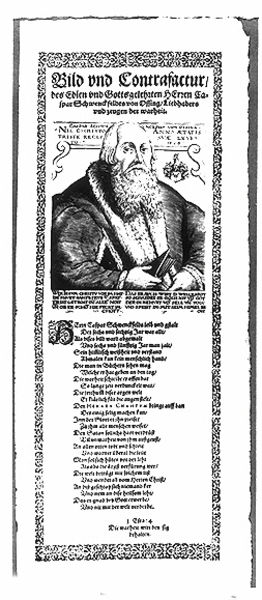
Titel: Bildnis des Kaspar von Schwenkfelt
Künstler: A. Luppius
Institution: (Seriendruck)
Schlagwörter: hand, mann, weiß, grau, haar, mund, nase, profil, schwarz, stirn, zeichnung, blick, hochformat, muster, ornament, alt, bart, arm, augen, kragen, pelz, rahmen, vollbart, ärmel, bild, bildnis, herr, hände, portrait, porträt, haare, mantel, blatt, brustbild, locken, fell, schrift, grafik, graphik, spalten, dick, inschrift, robe, deutsch, alter, buch, druck, druckgraphik, hochdruck, radierung, stich, seite, illustration, schwarzweiß, text, initiale, überschrift, wappen, pelzkragen, pelzmantel, mittelalter, wams, gedicht, gelehrter, antel, kupferstich, drama, fraktur, verse, spalte, majuskel, seriendruck, vers, schrfit, nordalpin, 16. jahrhundert, 1550, fratur, holzschnitt rahmen